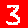
Digit: 3